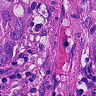
Metastatic tissue present: yes